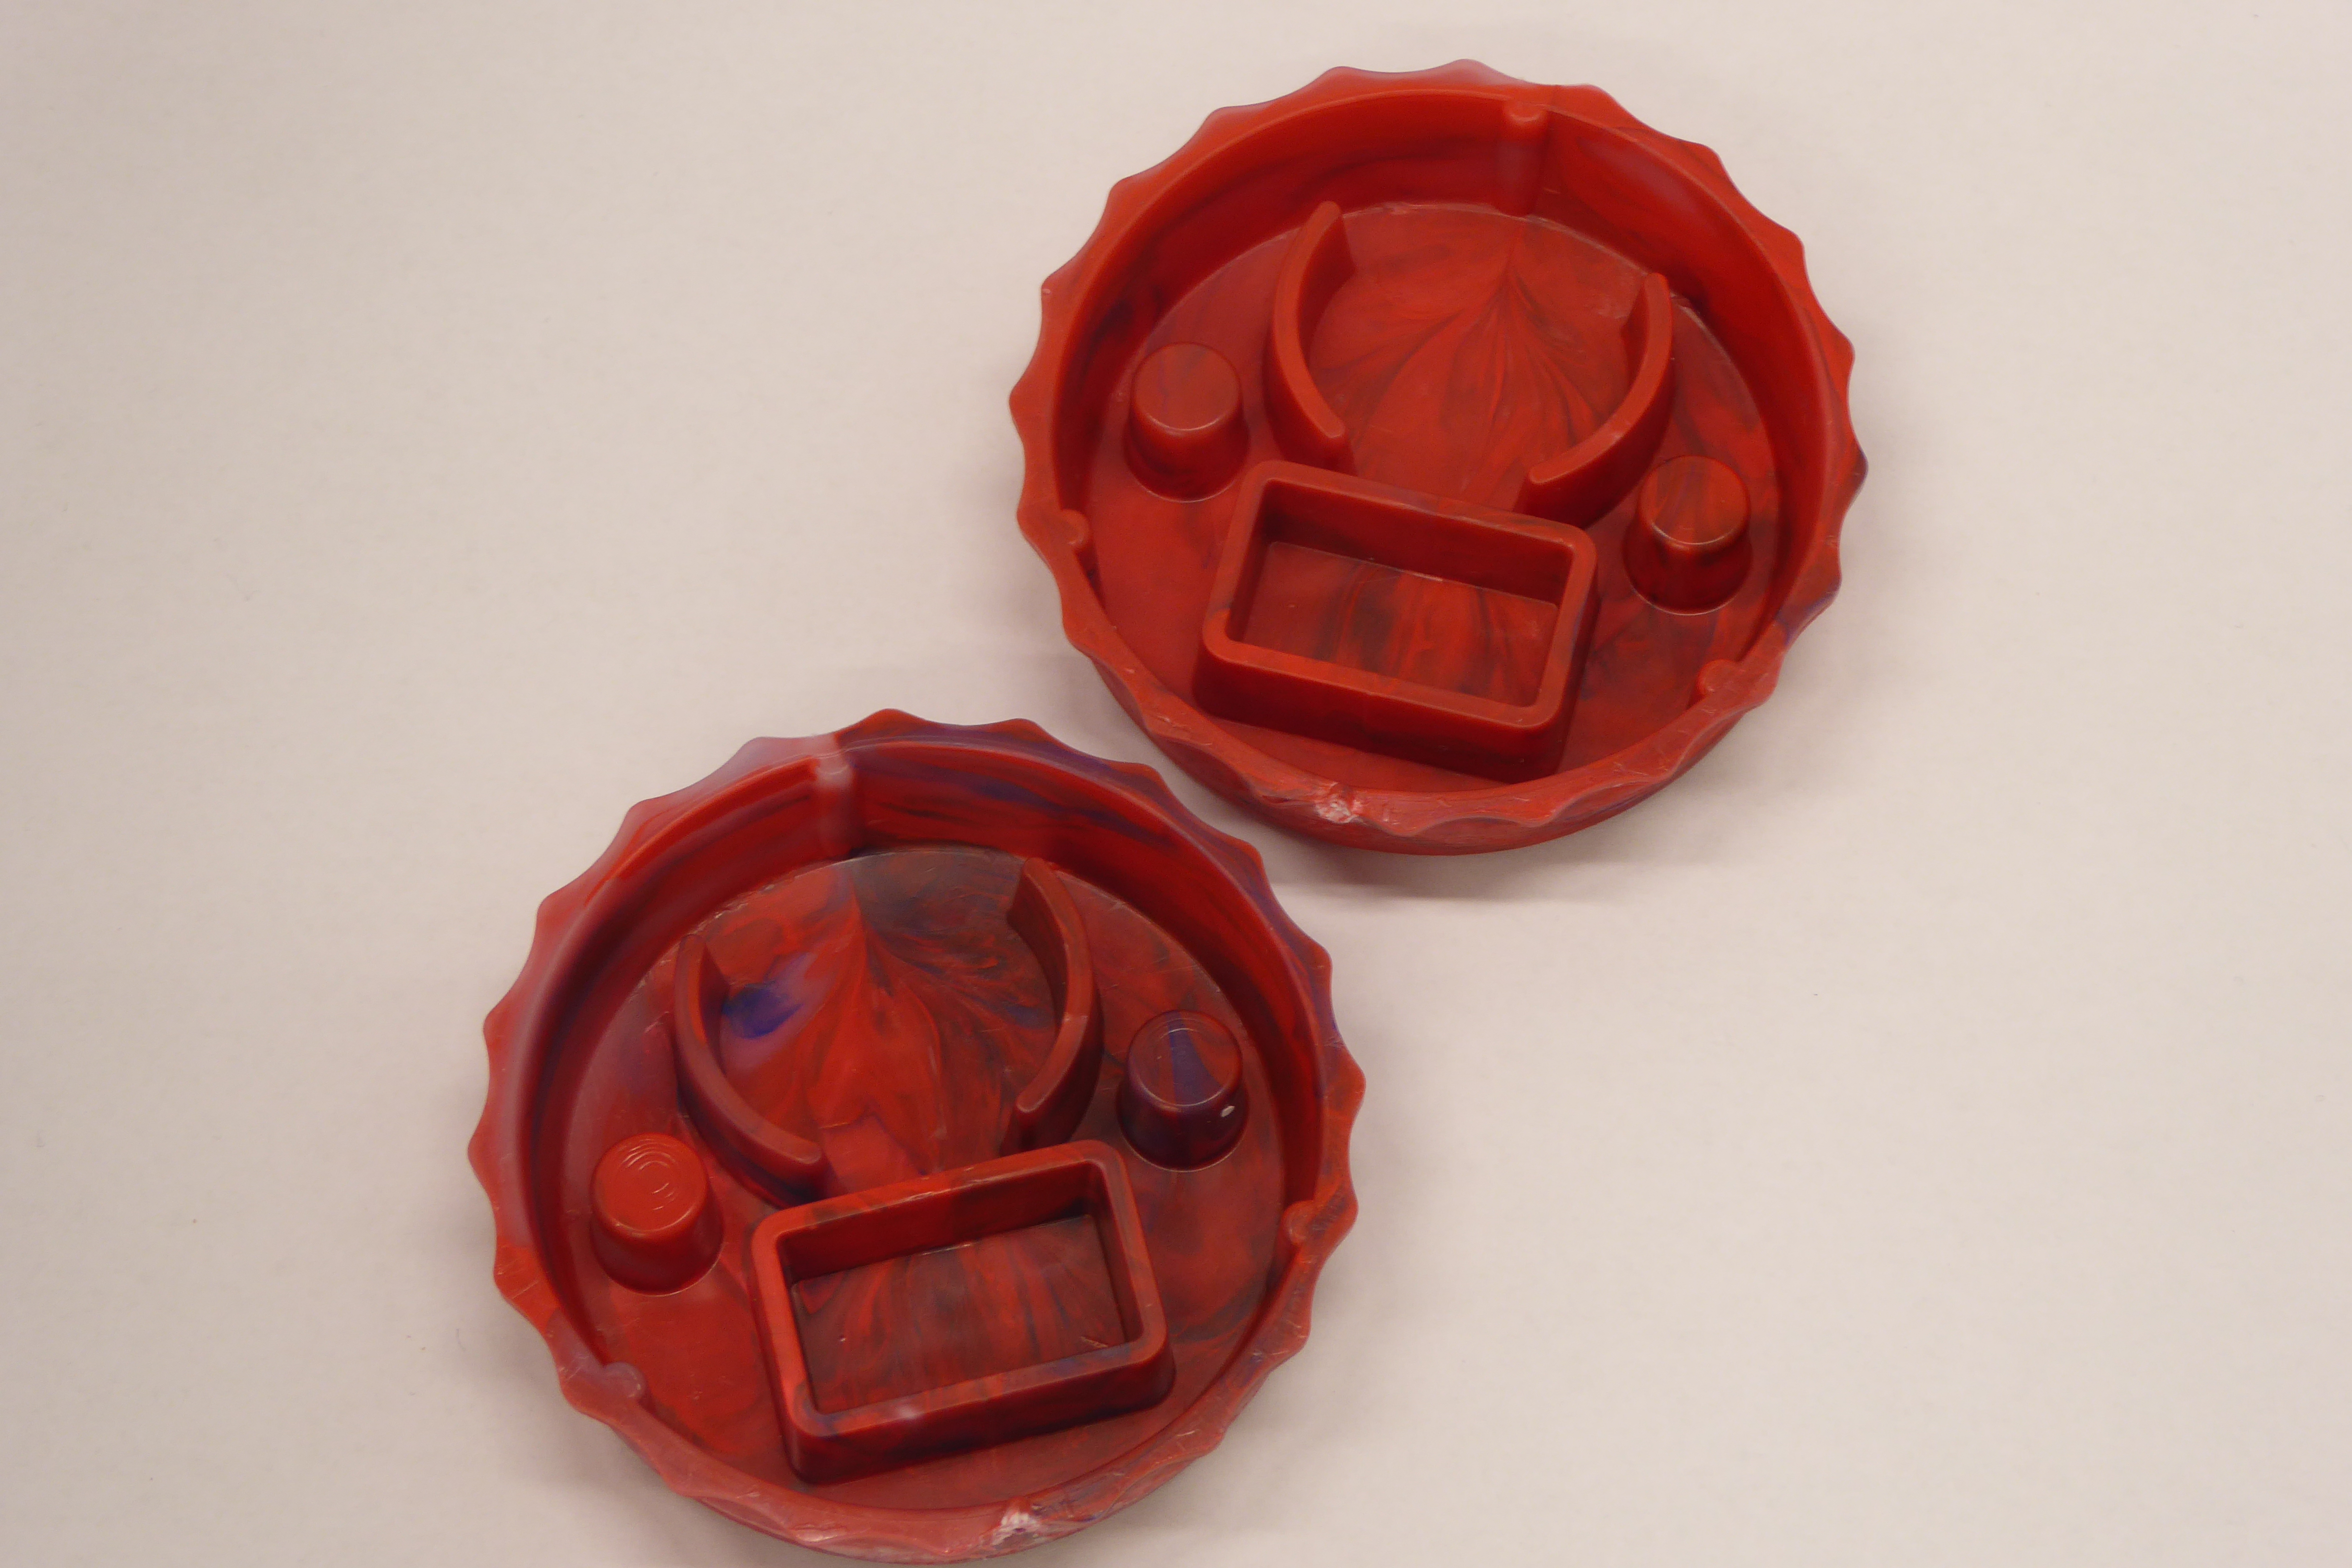
Label: Bottle Opener - Cover